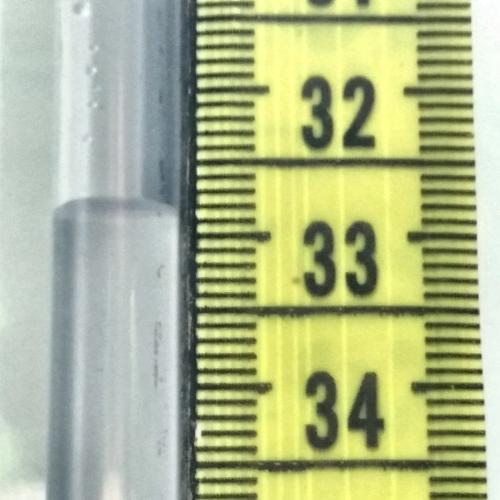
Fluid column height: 32.8 cm